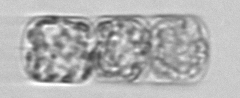
Label: Lauderia_annulata